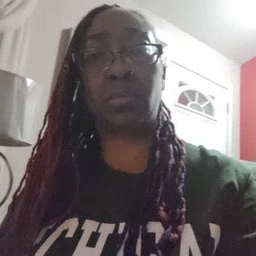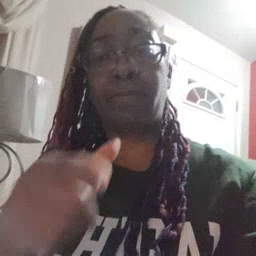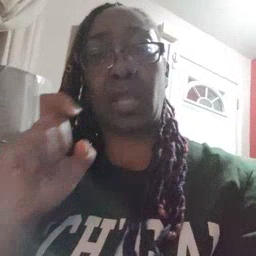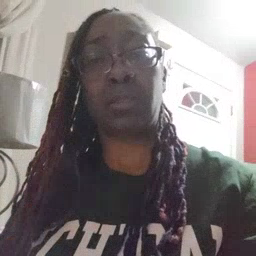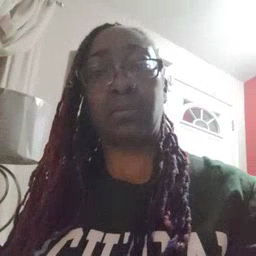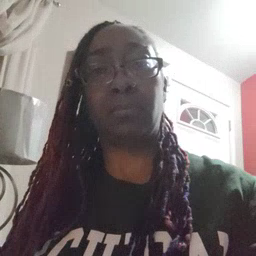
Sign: fast